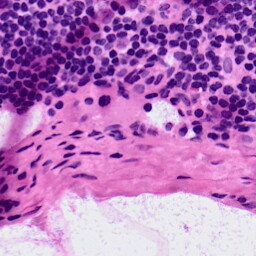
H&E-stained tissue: LymphNode